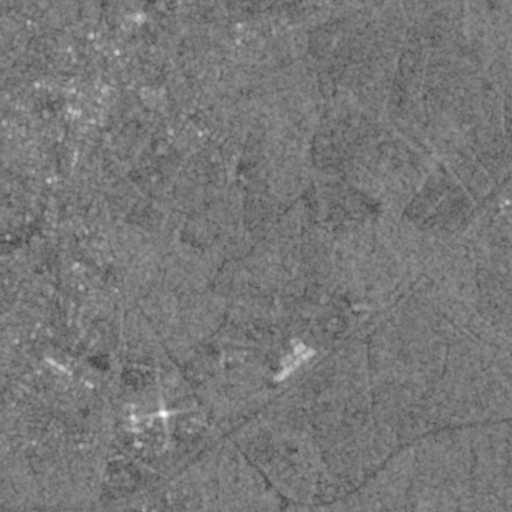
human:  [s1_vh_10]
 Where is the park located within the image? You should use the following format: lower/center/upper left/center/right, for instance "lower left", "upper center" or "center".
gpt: The park is located in the upper left of the image.
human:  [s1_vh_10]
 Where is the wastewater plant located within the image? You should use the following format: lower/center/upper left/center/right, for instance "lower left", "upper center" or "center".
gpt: The wastewater plant is located in the center right of the image.
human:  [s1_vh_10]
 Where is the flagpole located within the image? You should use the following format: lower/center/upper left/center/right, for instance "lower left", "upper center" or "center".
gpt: The flagpole is located in the upper left of the image.
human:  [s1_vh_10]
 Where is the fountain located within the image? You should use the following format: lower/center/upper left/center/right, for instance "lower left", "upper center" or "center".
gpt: The fountain is located in the upper left of the image.
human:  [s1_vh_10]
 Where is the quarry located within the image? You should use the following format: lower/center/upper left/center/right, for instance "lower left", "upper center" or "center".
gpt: There is no quarry in the image.

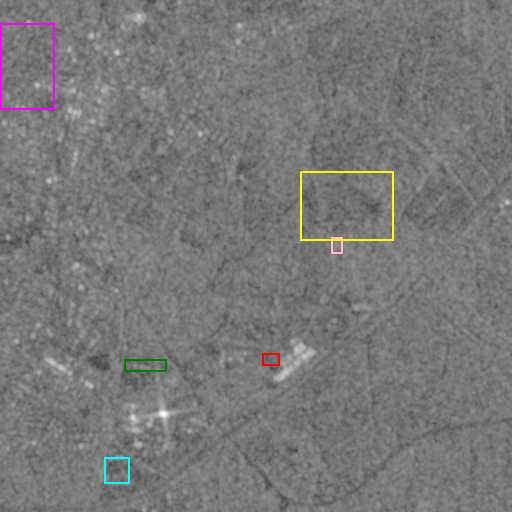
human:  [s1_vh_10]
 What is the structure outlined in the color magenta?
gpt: The structure outlined in magenta is a park.
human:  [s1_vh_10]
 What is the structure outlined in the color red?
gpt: The structure outlined in red is a parking lot.
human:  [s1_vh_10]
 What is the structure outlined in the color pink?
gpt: The structure outlined in pink is a power substation.
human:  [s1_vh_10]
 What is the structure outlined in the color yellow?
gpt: The structure outlined in yellow is a wastewater plant.
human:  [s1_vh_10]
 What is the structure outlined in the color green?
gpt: The structure outlined in green is a building.
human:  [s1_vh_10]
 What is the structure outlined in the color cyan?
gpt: The structure outlined in cyan is a building.
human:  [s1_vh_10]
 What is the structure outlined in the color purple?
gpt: There is no purple outline.